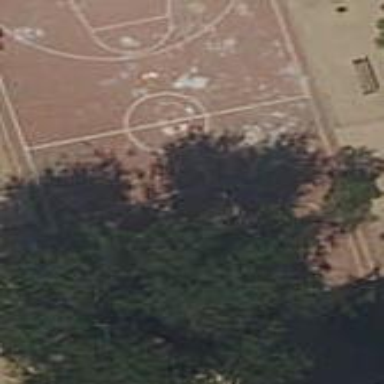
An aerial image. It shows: Basketball court located in leisure land pitch.